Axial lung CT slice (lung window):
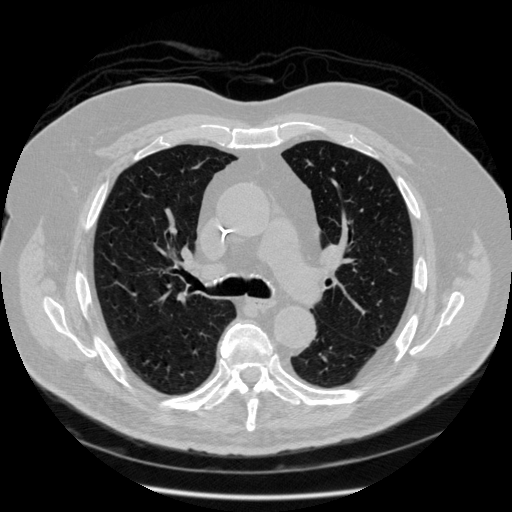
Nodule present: no